Chest X-ray:
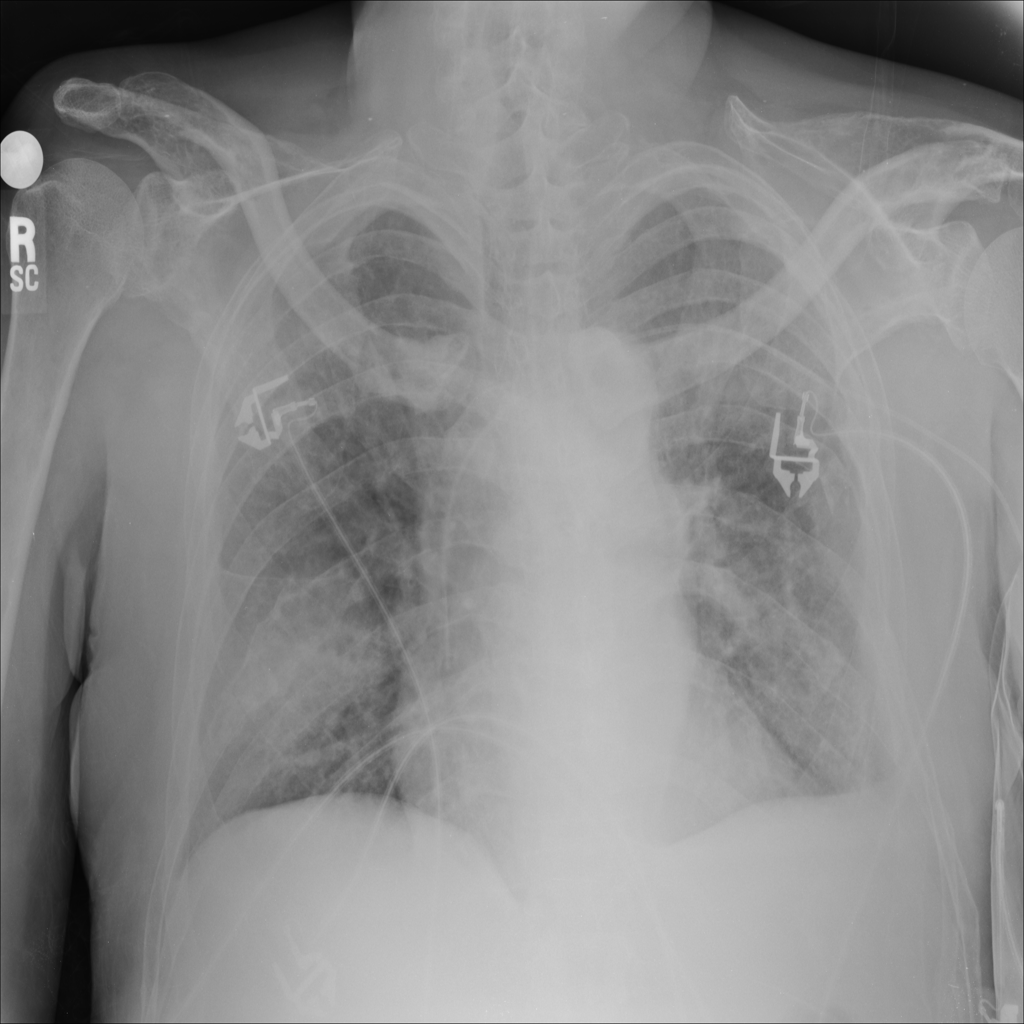
Findings: Pleural Thickening
No abnormal finding: no